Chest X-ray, AP view. Patient: 24 years old, sex M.
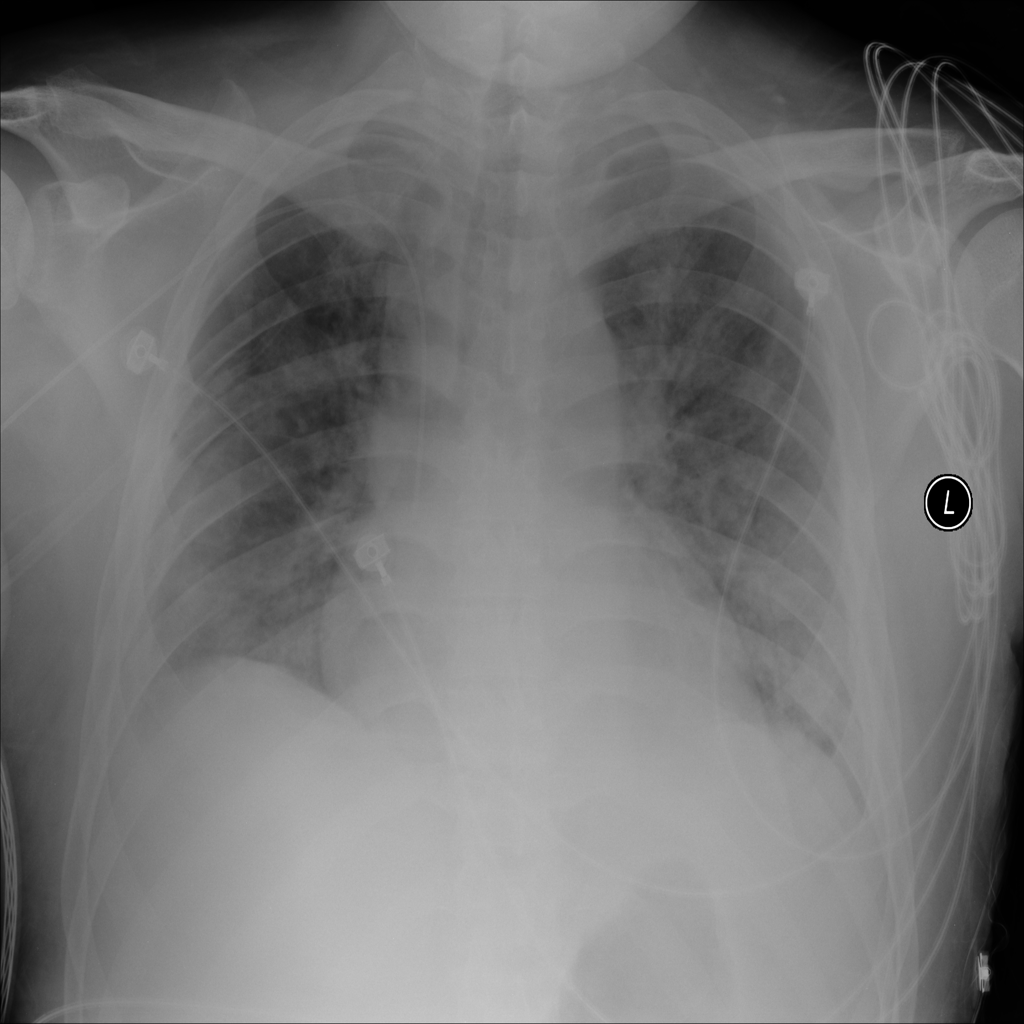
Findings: Cardiomegaly, Effusion, Infiltration